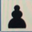
Piece: bP